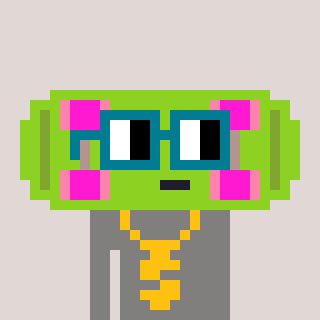
a pixel art character with square dark green glasses, a skateboard-shaped head and a bluegrey-colored body on a warm background